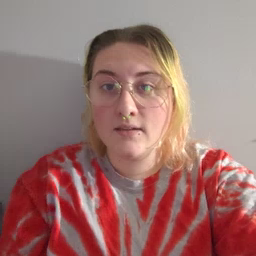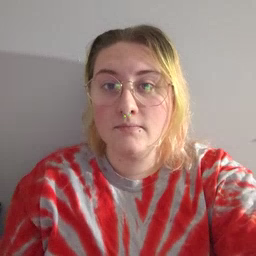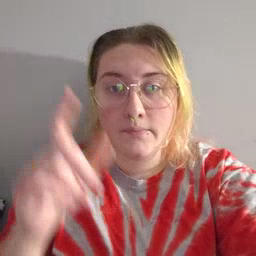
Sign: moon